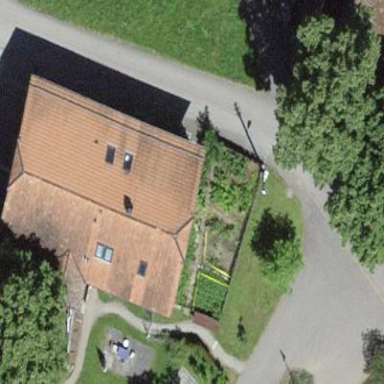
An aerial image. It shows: Farm building.